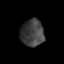
Tissue: prostate
Cell type: Endothelial cells
Senescence score: 0.6964
Nuclear area (px): 612
Mean DAPI intensity: 63.995